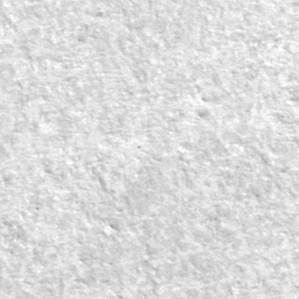
Label: frost